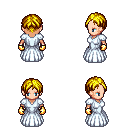
a pixel art fantasy rpg character, female body template, human, light skin, underdress, red pants, blonde parted hairstyle, gold gloves, four views (front, back, left, right), 2x2 character sprite sheet, small pixel art, hard edges, no anti-aliasing